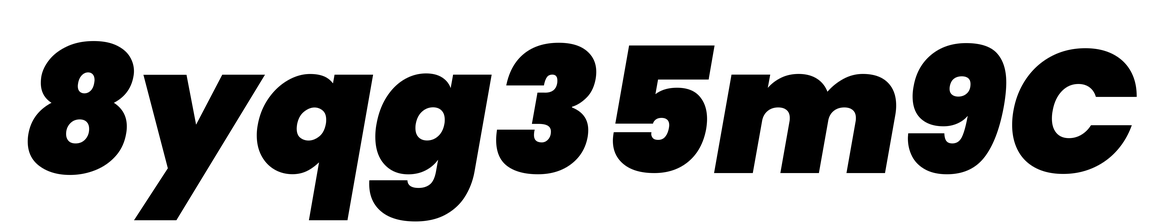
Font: Poppins-BlackItalic